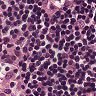
Metastatic tissue present: no